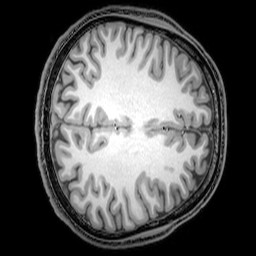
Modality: T1w
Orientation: axial
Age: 24
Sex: male
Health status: healthy
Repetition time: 0.081 s
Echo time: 0.037 s